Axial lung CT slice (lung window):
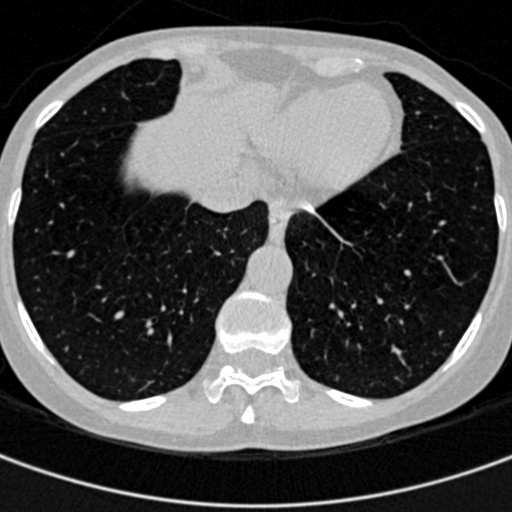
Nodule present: no